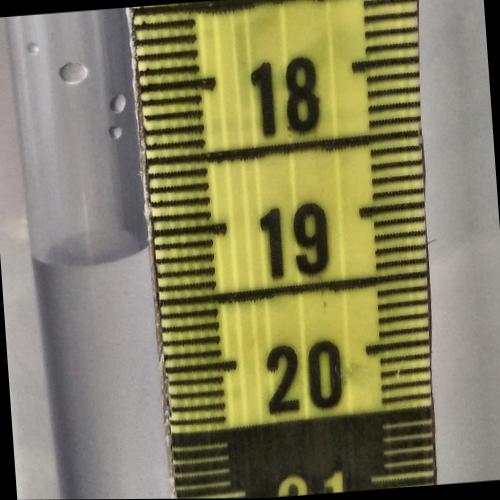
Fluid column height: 19.1 cm